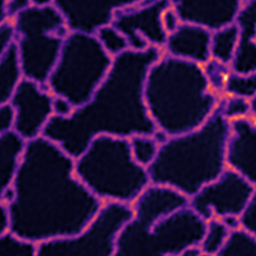
Label: Super-resolution ER image